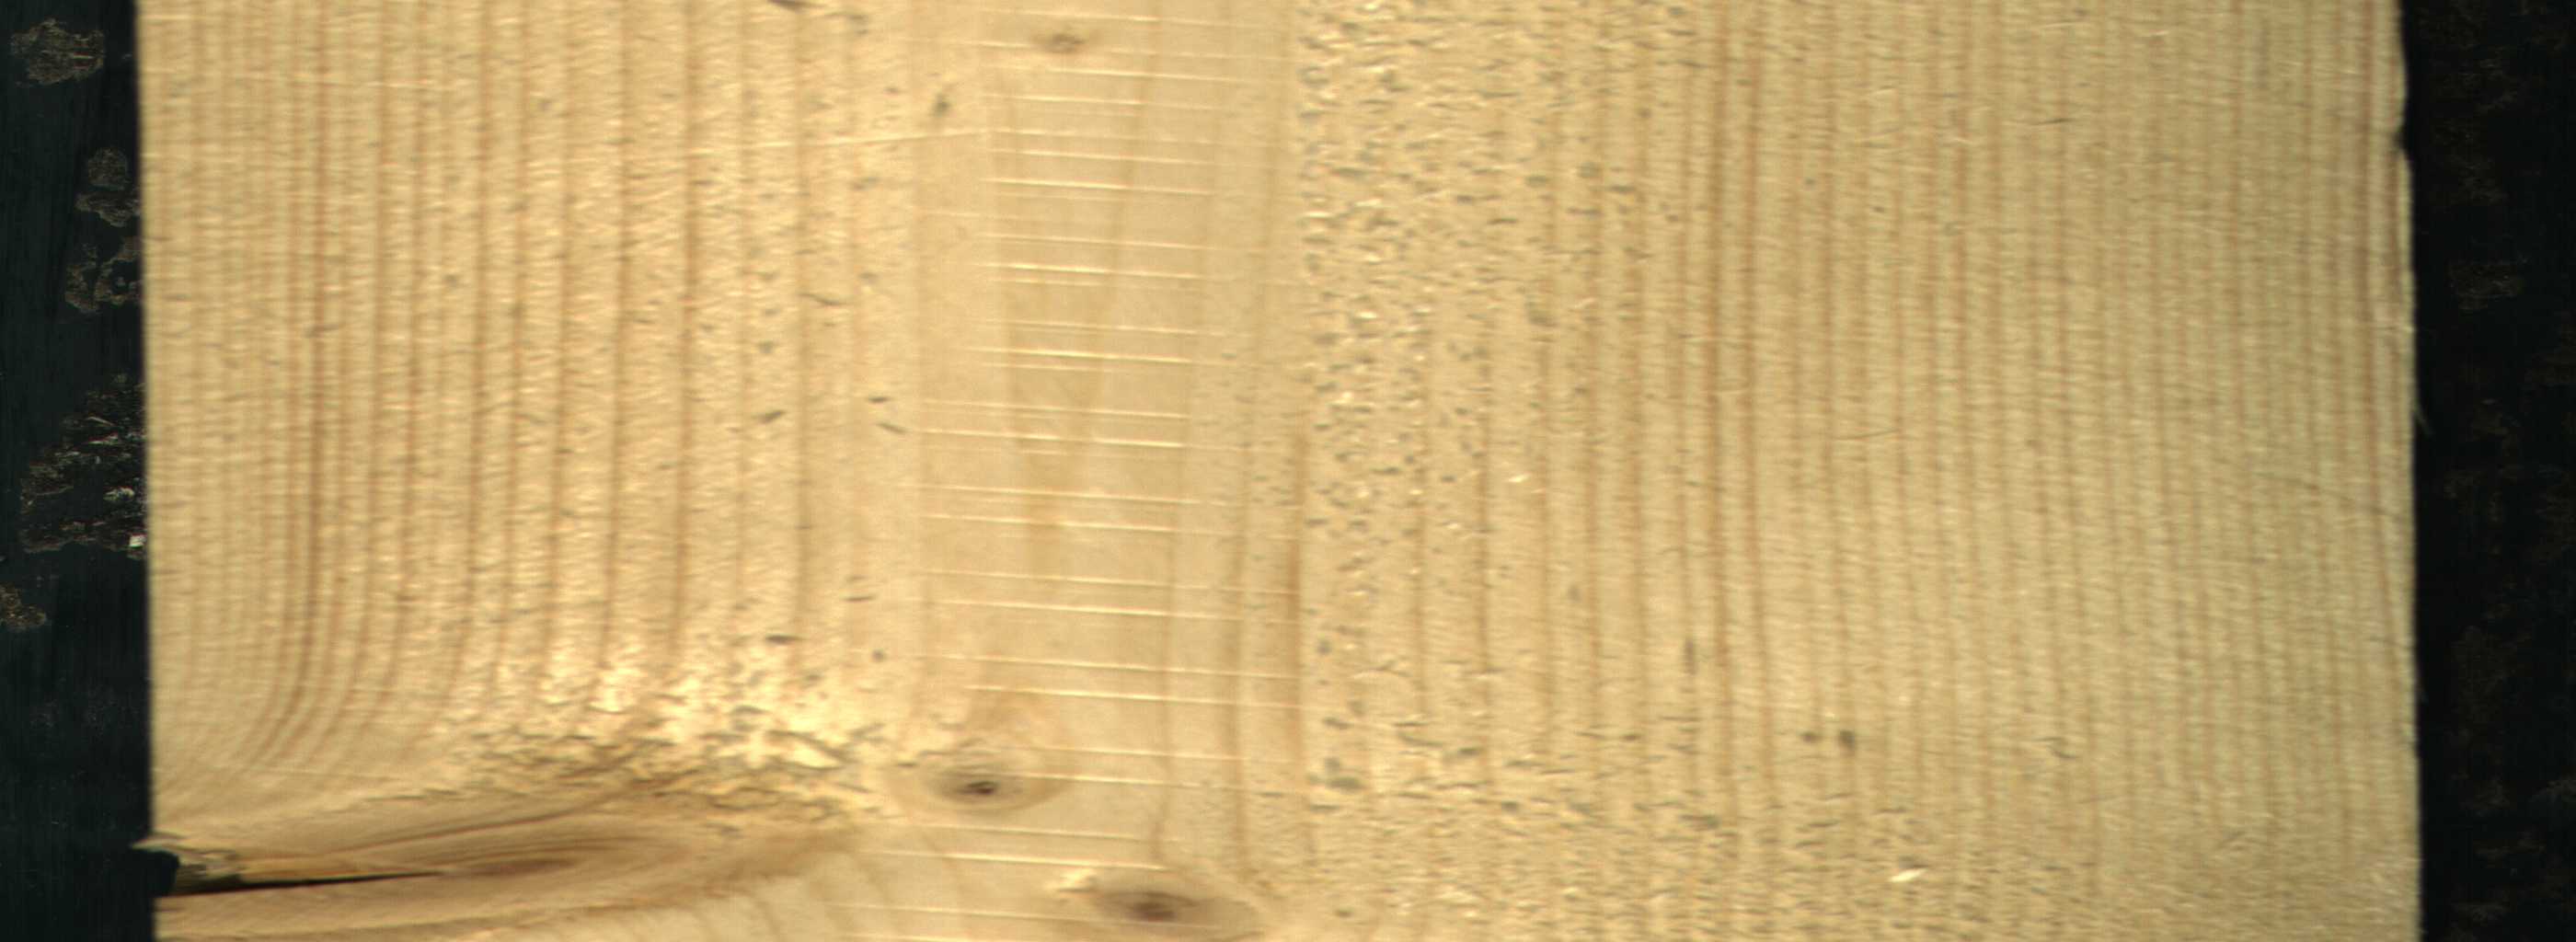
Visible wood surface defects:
knot_with_crack
Live_Knot
Live_Knot